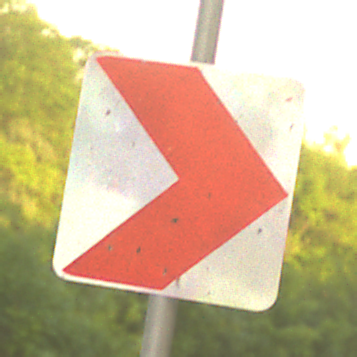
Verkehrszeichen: RichtungstafelnInKurvenKleinLinks
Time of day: SunriseSunset
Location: Outdoor (RoadRail)
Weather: Clear
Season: NotSpecified
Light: Natural